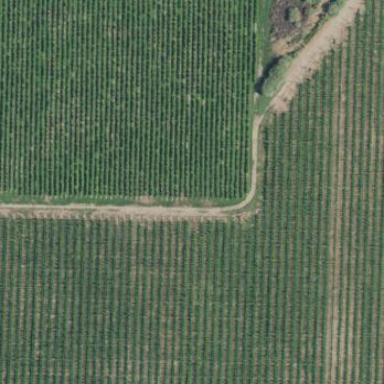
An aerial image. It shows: Orchard.